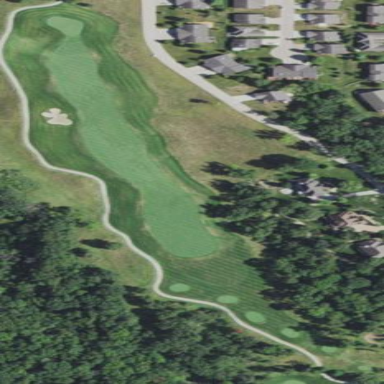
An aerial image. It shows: Rough grassy area used for golf.